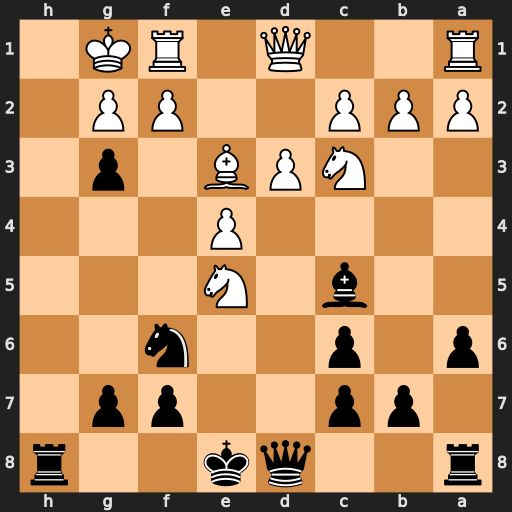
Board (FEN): r2qk2r/1pp2pp1/p1p2n2/2b1N3/4P3/2NPB1p1/PPP2PP1/R2Q1RK1
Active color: b
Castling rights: kq
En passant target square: -
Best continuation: Nd5 Qg4 Nxe3